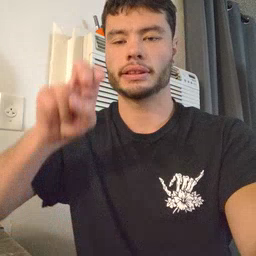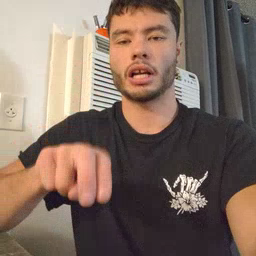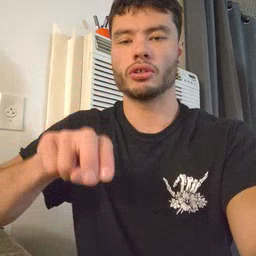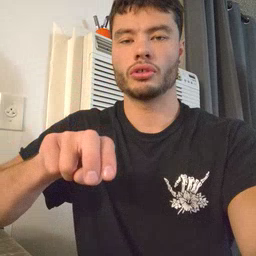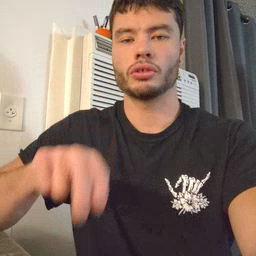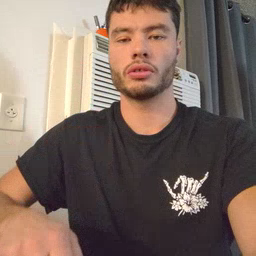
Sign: chair